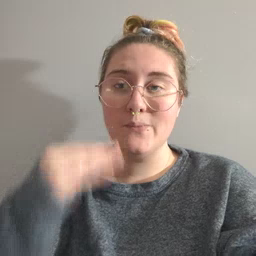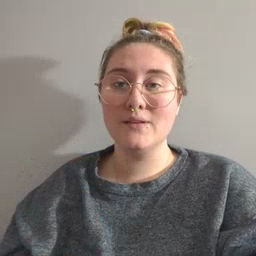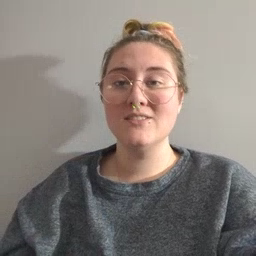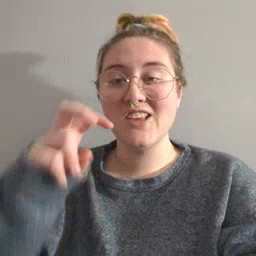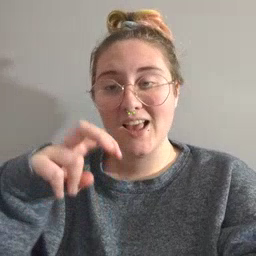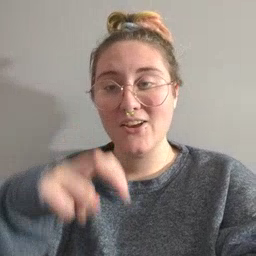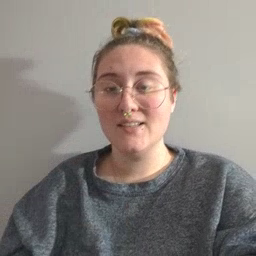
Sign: chair